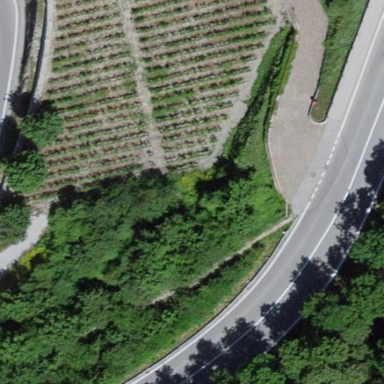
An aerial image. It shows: Vineyard growing grapes.